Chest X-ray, PA view. Patient: 27 years old, sex M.
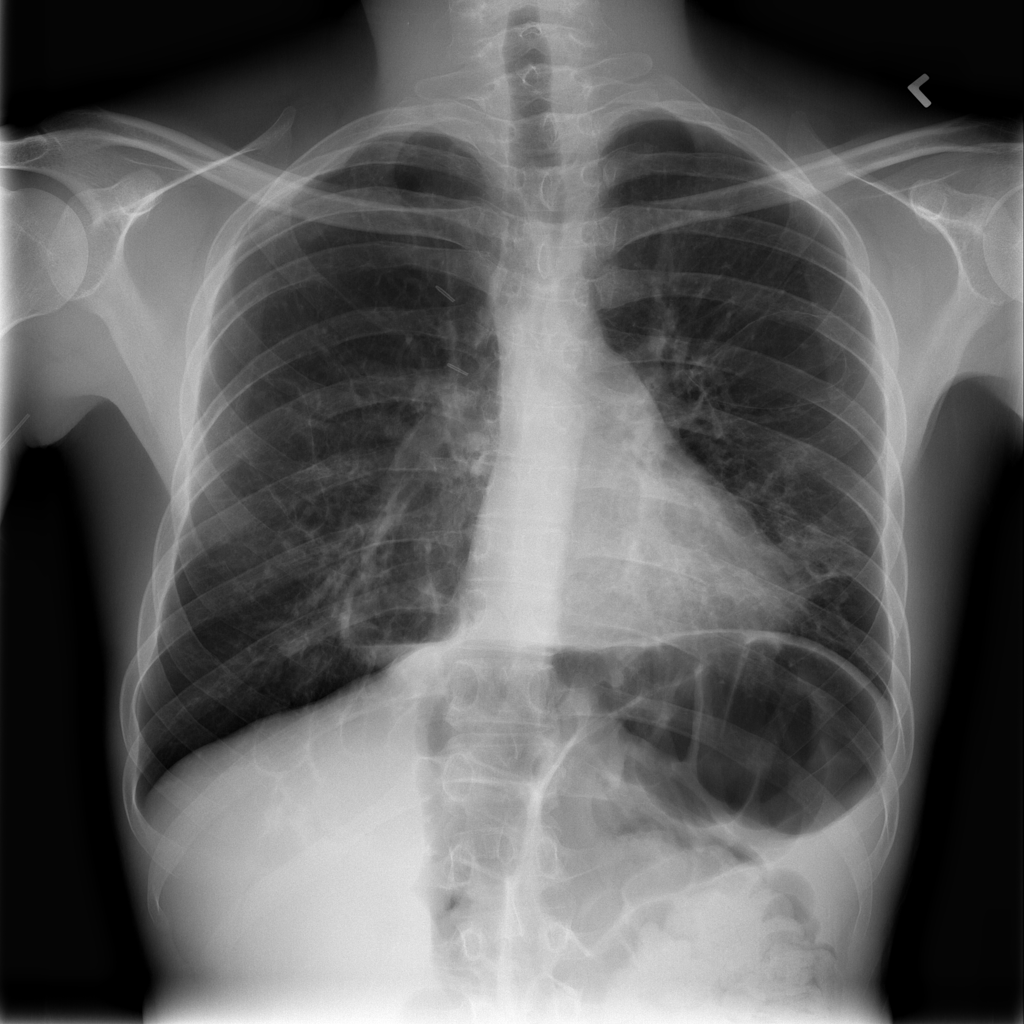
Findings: Infiltration